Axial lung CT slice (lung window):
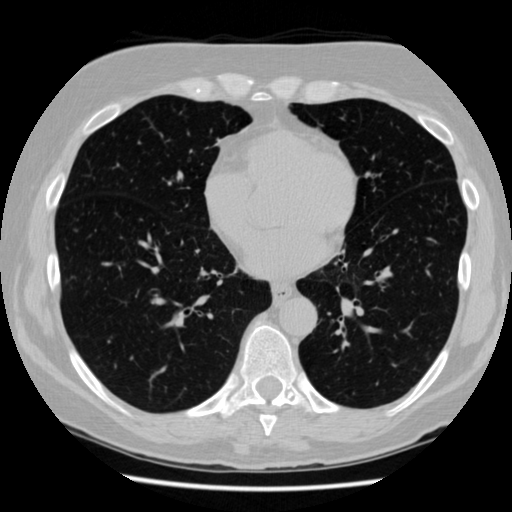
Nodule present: no